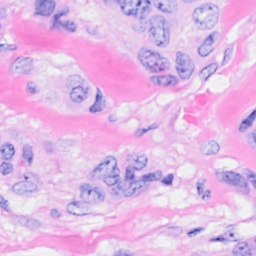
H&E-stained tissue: Breast